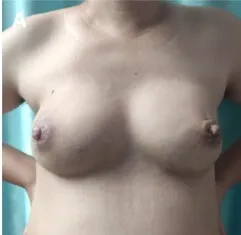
Follow-up 18 months after the operation. There is no tumor recurrence, the reconstructed breast was symmetrical, and the shape was excellent. (A-C) Post-surgery photographs taken from different angles.
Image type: medical_photograph (other_medical_photograph)